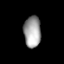
Tissue: lung
Cell type: Myeloid cells
Senescence score: 0.566
Nuclear area (px): 527
Mean DAPI intensity: 159.125